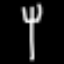
Label: fork